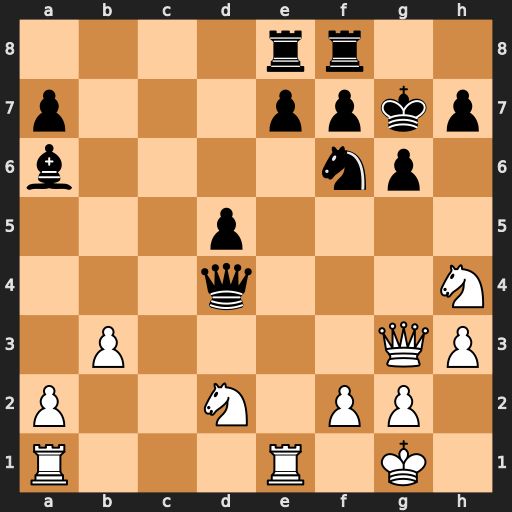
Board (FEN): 4rr2/p3ppkp/b4np1/3p4/3q3N/1P4QP/P2N1PP1/R3R1K1
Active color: w
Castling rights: -
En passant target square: -
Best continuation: Nf5+ Kh8 Nxd4